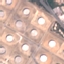
Label: Industrial